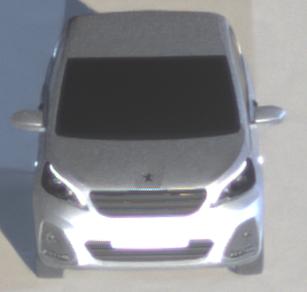
Make: Peugeot
Model: 108 1.0 VTi 68
Detailed model: 108
Model produced from: 2015/03
Model produced until: 2016/10
Doors: 3
Color: gray
Road condition: wet road
Daytime: night
Contrast: high contrast